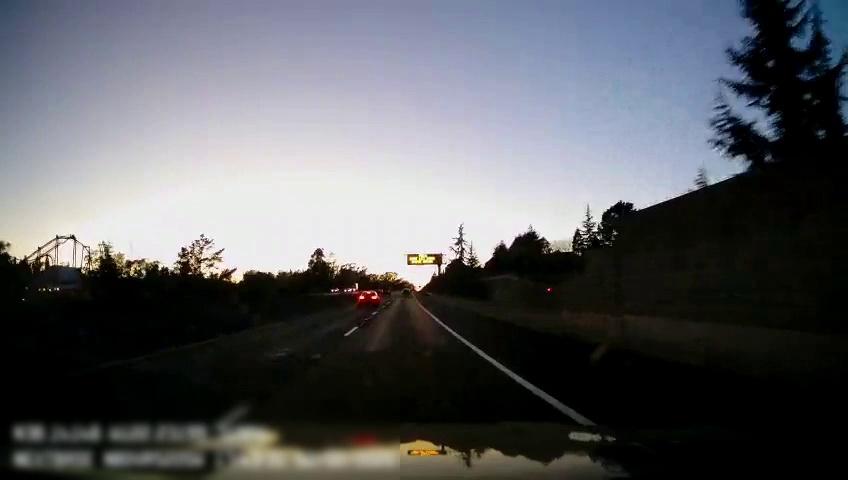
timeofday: Dusk/Dawn/Twilight
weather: Sunny
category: Drivable Space
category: Vehicles | Car
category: Lanes | Alternate Lane
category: Lanes | Current Lane
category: Lanes | Alternate Lane